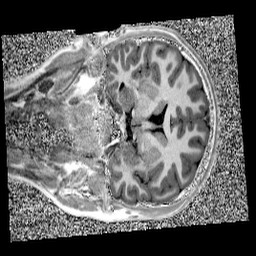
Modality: UNIT1
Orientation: coronal
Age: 12
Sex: male
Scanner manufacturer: siemens
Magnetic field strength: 3 T
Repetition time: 4 s
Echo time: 0.00299 s